Question: I am new to use AngularJS 1.4.x .
'''
{{ limitTo_expression | limitTo : limit : begin}}
'''
ng-repeat='item in items |
i hope can use operatione in limitTo syntax ,how to let it work fine ???
This is my hope
'''
<div ng-repeat='head in heads' class='row'>
<div class='colhead'></div>
<div ng-repeat='item in items |limitTo:10:{head.value}* 10' class='colNumber'>
<div ng-if='items.indexOf(item) == 0' id='ck-button'>
<label>
<input id={{item.value}} type='checkbox' value={{item.value}} ng-model='item.select' ng-click='toggleAll(item)'> <span> {{item.value}} </span>
</label>
</div>
<div ng-if='items.indexOf(item) !=0' id='ck-button'>
<label>
<input id={{item.value}} type='checkbox' value={{item.value}} ng-model='item.select' ng-click='toggle(item.value, selected)'> <span> {{item.value}} </span>
</label>
</div>
</div>
</div>
'''
here my code
<URL>
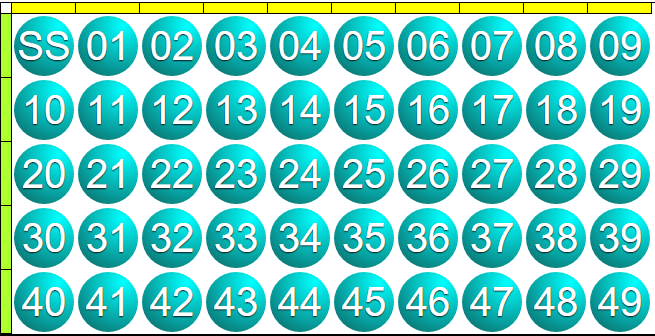
Answer: You could pass 'begin' of your limitTo using 'head.value*10' value without '{}' curly braces.
'''
<div ng-repeat='item in items |limitTo:10:head.value*10' class='colNumber'>
'''
<URL>